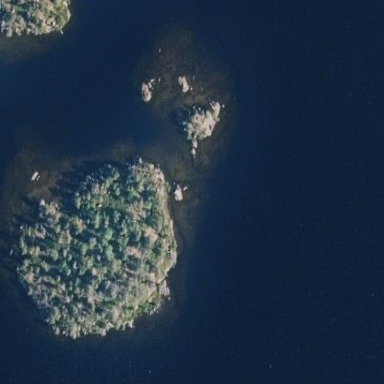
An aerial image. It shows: Islet.